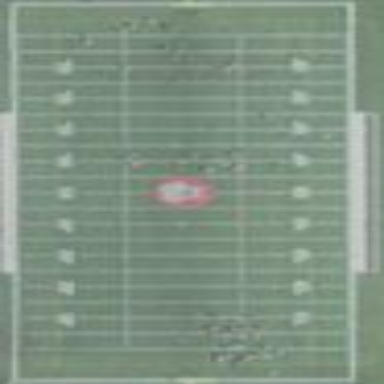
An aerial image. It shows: American football pitch.